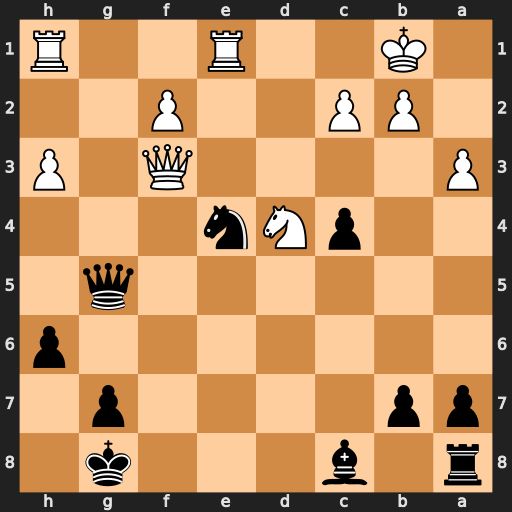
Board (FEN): r1b3k1/pp4p1/7p/6q1/2pNn3/P4Q1P/1PP2P2/1K2R2R
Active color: b
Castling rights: -
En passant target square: -
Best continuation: Nd2+ Ka2 Nxf3